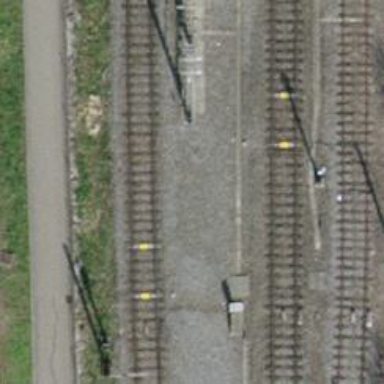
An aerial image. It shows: Single railway track with electrification through contact line.